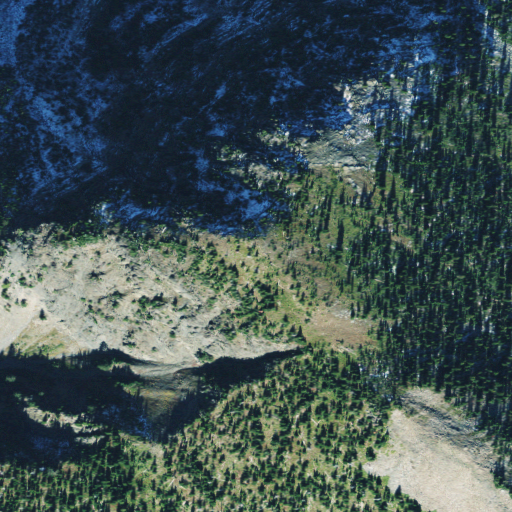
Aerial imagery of mountain in Idaho named Twin Peaks containing evergreen forest, barren land, shrub, and grassland